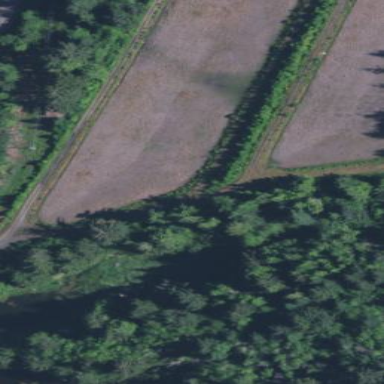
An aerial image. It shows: Farmland with cranberries as the main crop.